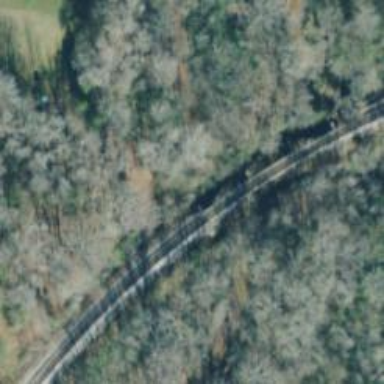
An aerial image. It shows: Railway bridge.